Chest X-ray. View position: AP
Patient age: 80
Patient sex: M
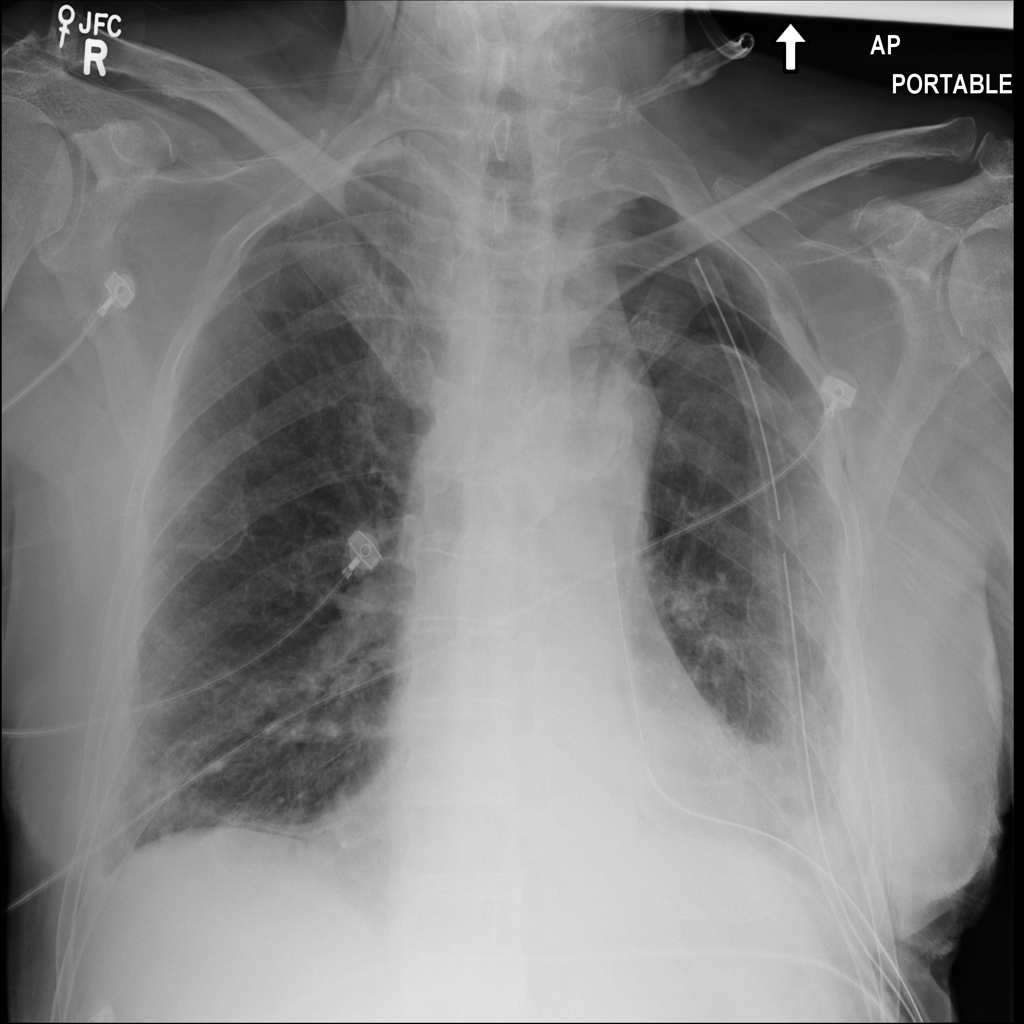
Finding: Pneumothorax